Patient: sex F, age 43
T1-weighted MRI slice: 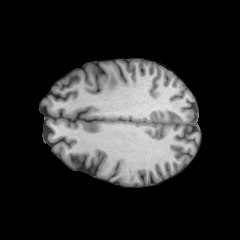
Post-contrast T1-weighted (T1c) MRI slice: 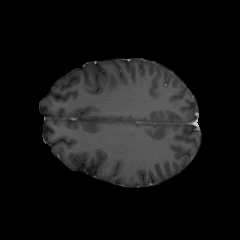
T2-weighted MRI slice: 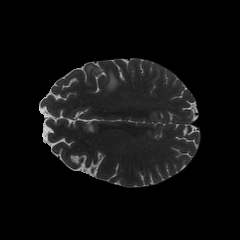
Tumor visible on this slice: yes
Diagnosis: Oligodendroglioma, IDH-mutant, 1p/19q-codeleted
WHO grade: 2